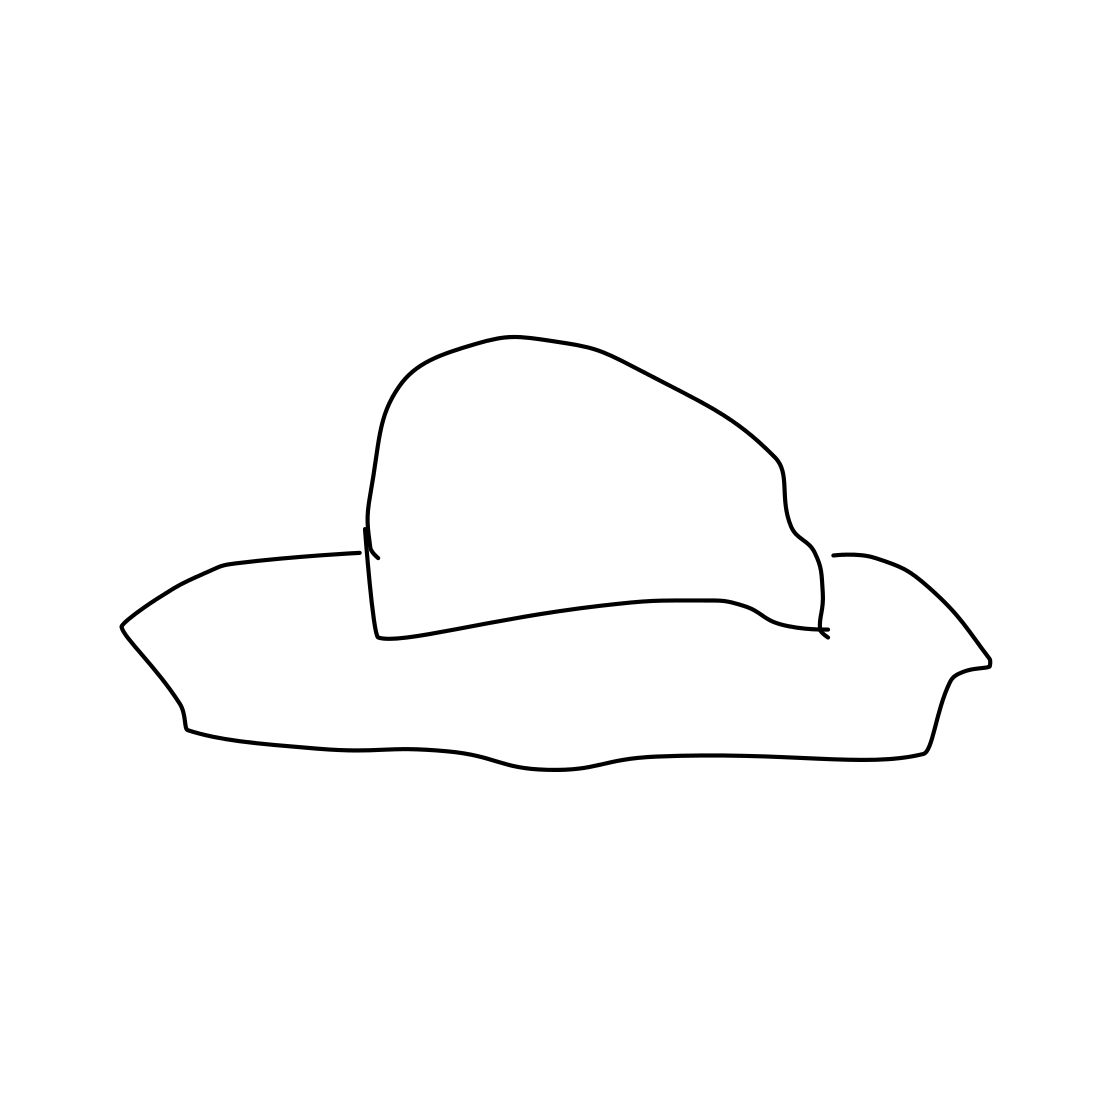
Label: hat